Question: I'm looking for a layout or a subclass of flowLayout that uses every single available space instead of cell wrapping and going to the next line, something like this:

.
Where the smallest cell is like cell number 4 () and cell 1 is about four times the size of cell number 4. Cell number 2 is the size of two merged cell number 4 and so on. Does anyone know a github example or tutorial/demo that could help me achieve this. I was using <URL>. So any cell after cell number 11 will be the same size. The sizes of cells will be stored in a nsarray containing cell info like its CGsize, so the only thing this layout has to do is to place the cells in the correct places
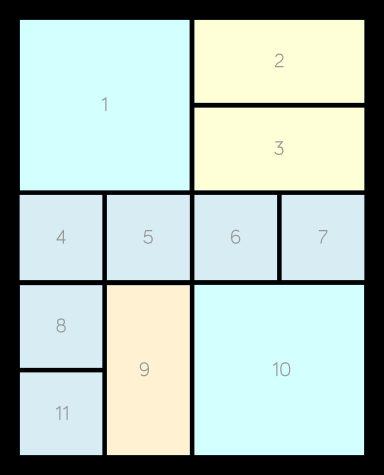
Answer: You want to use something like this:
<URL>
I downloaded this project and it does almost exactly what you want. All you need to do to adapt it is figure out the correct cell size multiples instead of using their random numbers.